Interaction volume radius: 5 \u00c5
Interaction volume height: 15 \u00c5
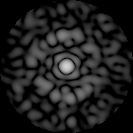
Disorder parameter: 0.7845